Question: I have the following object returning me these tags with a 'this' call.

However, I'm trying to access the properties of the '<rect>' tag. Knowing that jQuery can't transverse svg tags, is there a way for me to call the inner rect tag?
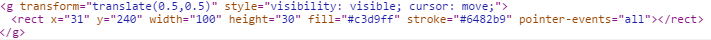
Answer: Try
'''
console.dir(document.querySelector('svg').firstElementChild);
'''
You can navigate through the svg tag subtree using regular dom node methods